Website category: auto
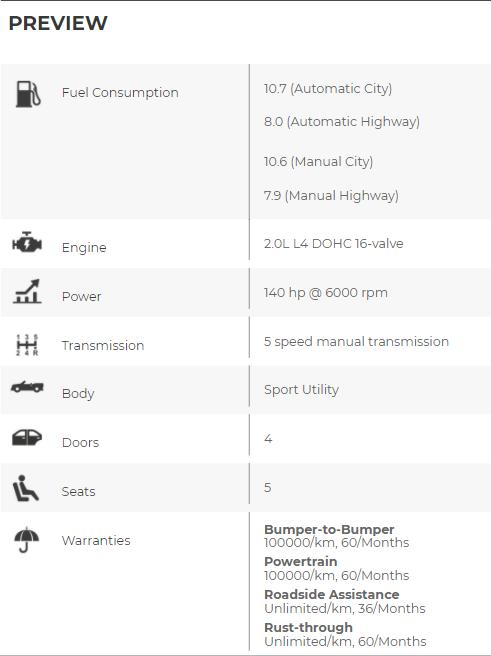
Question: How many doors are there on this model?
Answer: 4

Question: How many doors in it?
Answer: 4

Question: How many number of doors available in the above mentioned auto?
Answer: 4

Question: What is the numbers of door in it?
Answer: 4

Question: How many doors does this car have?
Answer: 4

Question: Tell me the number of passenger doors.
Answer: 4

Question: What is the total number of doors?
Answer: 4

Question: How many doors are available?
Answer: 4

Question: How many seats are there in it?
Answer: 5

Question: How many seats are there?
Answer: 5

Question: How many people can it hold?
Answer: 5

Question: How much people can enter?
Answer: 5

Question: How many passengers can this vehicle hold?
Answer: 5

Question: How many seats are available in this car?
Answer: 5

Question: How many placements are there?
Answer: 5

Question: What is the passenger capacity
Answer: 5

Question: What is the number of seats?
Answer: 5

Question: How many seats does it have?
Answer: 5

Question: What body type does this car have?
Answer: Sport Utility

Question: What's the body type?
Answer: Sport Utility

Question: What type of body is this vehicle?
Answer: Sport Utility

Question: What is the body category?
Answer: Sport Utility

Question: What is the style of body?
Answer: Sport Utility

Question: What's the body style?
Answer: Sport Utility

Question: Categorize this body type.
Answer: Sport Utility

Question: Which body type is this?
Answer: Sport Utility

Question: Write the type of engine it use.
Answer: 2.0L L4 DOHC 16-valve

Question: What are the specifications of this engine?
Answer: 2.0L L4 DOHC 16-valve

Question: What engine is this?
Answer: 2.0L L4 DOHC 16-valve

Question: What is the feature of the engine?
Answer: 2.0L L4 DOHC 16-valve

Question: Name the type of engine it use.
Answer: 2.0L L4 DOHC 16-valve

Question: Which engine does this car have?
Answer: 2.0L L4 DOHC 16-valve

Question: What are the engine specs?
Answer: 2.0L L4 DOHC 16-valve

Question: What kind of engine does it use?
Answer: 2.0L L4 DOHC 16-valve

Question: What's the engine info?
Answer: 2.0L L4 DOHC 16-valve

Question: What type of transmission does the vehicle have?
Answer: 5 speed manual transmission

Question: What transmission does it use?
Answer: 5 speed manual transmission

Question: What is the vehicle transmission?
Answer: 5 speed manual transmission

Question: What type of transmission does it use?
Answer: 5 speed manual transmission

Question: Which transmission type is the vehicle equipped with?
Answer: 5 speed manual transmission

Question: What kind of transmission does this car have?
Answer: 5 speed manual transmission

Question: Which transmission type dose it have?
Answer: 5 speed manual transmission

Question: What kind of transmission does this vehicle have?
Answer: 5 speed manual transmission

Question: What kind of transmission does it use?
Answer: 5 speed manual transmission

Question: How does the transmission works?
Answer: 5 speed manual transmission

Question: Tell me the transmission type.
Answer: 5 speed manual transmission

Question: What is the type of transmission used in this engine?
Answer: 5 speed manual transmission

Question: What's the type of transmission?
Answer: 5 speed manual transmission

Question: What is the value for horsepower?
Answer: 140 hp @ 6000 rpm

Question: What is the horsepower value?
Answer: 140 hp @ 6000 rpm

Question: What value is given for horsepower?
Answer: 140 hp @ 6000 rpm

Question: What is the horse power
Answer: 140 hp @ 6000 rpm

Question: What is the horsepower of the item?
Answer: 140 hp @ 6000 rpm

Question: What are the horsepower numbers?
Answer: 140 hp @ 6000 rpm

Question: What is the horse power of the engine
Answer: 140 hp @ 6000 rpm

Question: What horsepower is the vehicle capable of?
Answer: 140 hp @ 6000 rpm

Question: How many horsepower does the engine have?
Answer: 140 hp @ 6000 rpm

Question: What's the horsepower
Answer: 140 hp @ 6000 rpm

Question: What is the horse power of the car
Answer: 140 hp @ 6000 rpm

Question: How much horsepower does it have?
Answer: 140 hp @ 6000 rpm

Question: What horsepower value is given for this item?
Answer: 140 hp @ 6000 rpm

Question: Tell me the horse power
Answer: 140 hp @ 6000 rpm

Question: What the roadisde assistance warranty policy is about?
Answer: Unlimited/km, 36/Months

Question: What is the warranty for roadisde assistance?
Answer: Unlimited/km, 36/Months